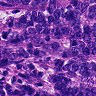
Metastatic tissue present: yes